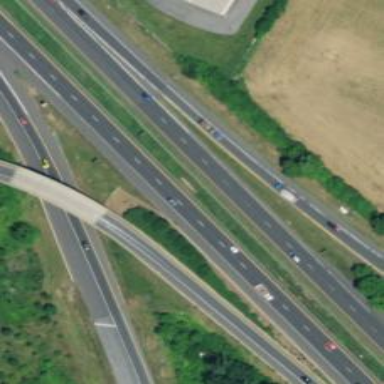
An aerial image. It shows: Motorway link.